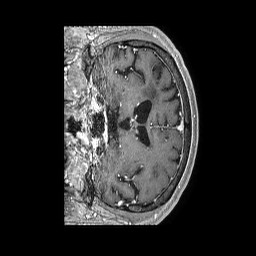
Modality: T1w
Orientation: coronal
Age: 61
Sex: male
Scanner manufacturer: philips
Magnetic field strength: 1.5 T
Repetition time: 0.007698 s
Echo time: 0.003535 s